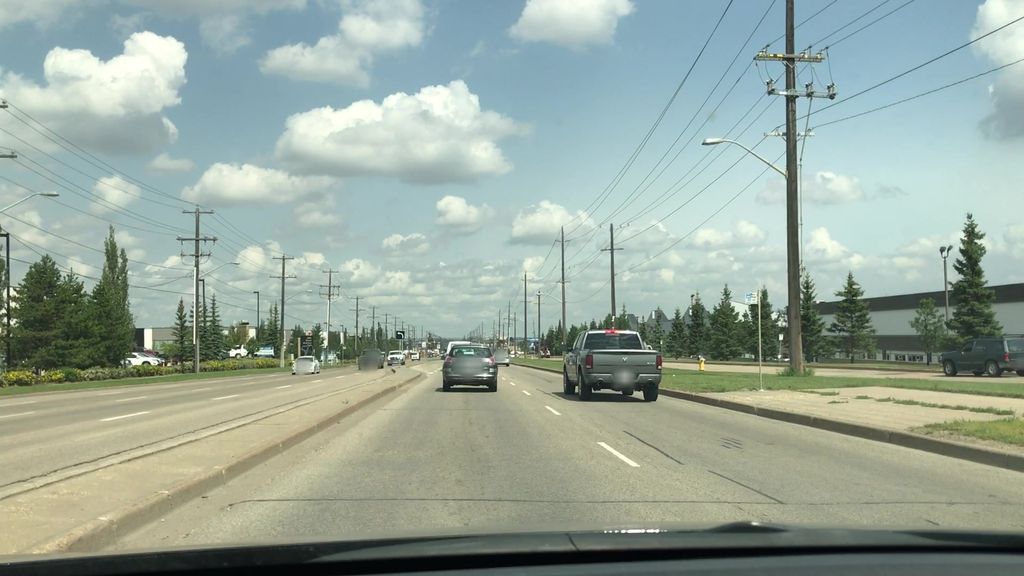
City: edmonton